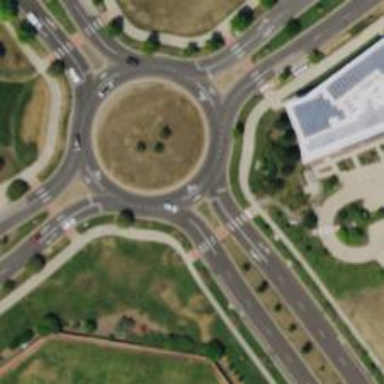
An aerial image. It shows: Secondary road with asphalt surface leading to roundabout.